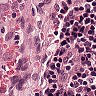
Metastatic tissue present: no